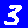
Digit: 3